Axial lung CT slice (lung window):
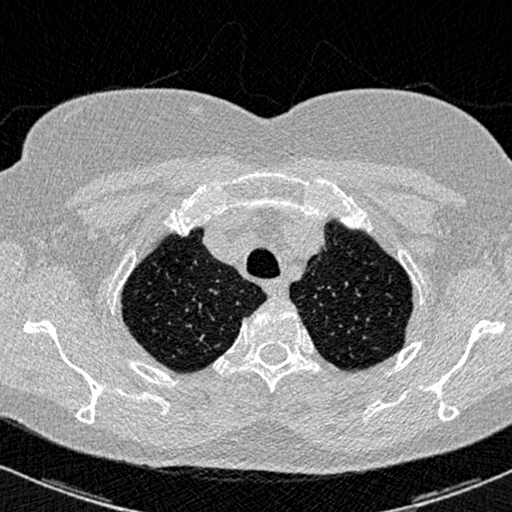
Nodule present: no